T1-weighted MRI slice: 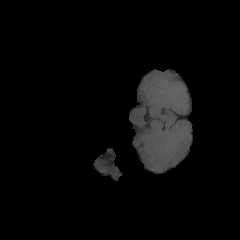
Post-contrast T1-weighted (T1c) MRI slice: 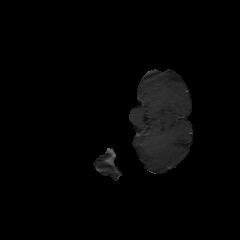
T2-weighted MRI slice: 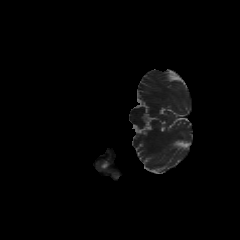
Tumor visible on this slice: no